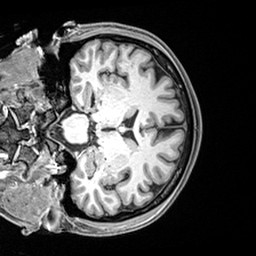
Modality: T1w
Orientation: coronal
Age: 34
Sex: female
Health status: healthy
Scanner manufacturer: siemens
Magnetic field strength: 3 T
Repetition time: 2.4 s
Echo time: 0.00217 s